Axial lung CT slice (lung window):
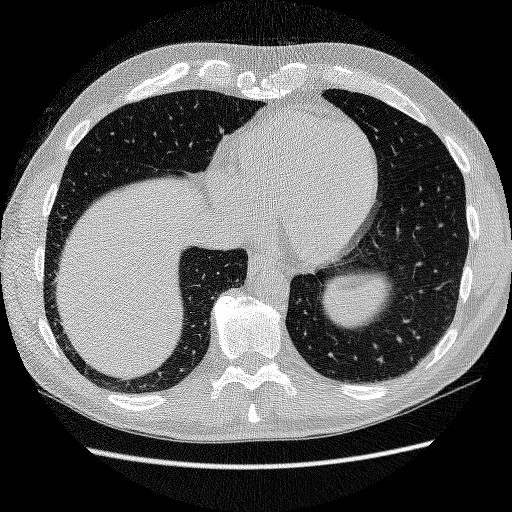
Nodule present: no